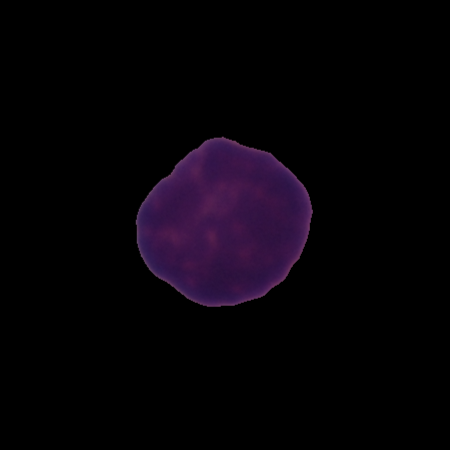
Label: healthy